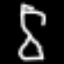
Label: hourglass